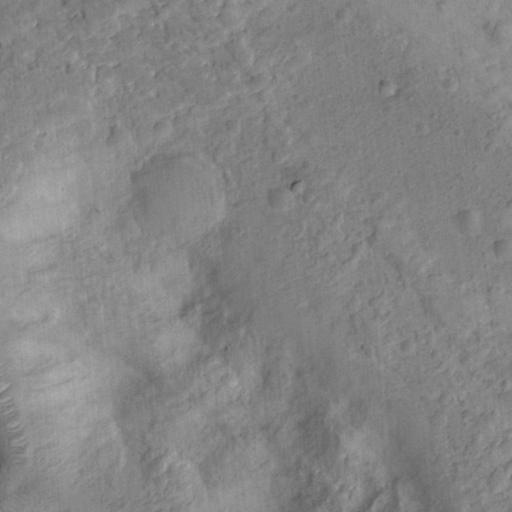
Classes present: Background, Cone